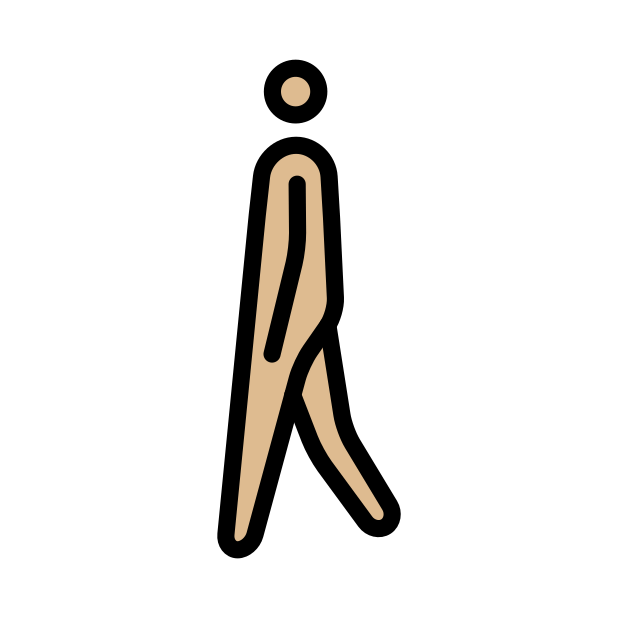
man walking: medium-light skin tone